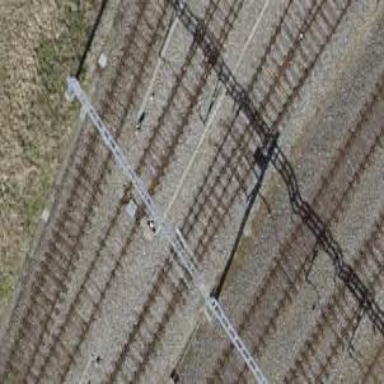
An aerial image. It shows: Railway switch.